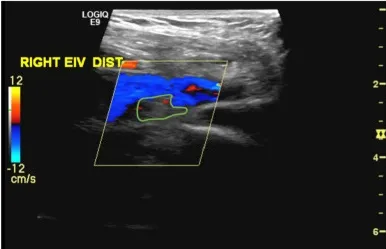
(A) Partial thrombosis or filling defect observed in the distal section of the right external iliac vein.
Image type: radiology (ultrasound)